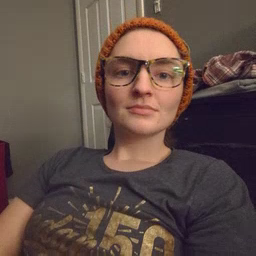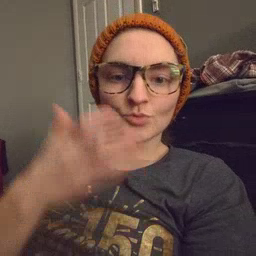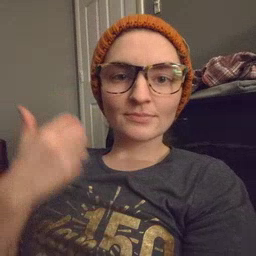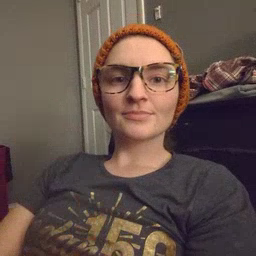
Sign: tiger